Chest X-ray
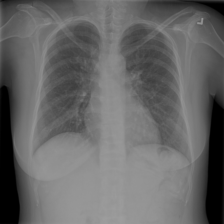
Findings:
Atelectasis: negative
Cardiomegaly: negative
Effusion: negative
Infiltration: negative
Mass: negative
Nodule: negative
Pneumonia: negative
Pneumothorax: negative
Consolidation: negative
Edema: negative
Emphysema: negative
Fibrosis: negative
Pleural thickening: negative
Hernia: negative